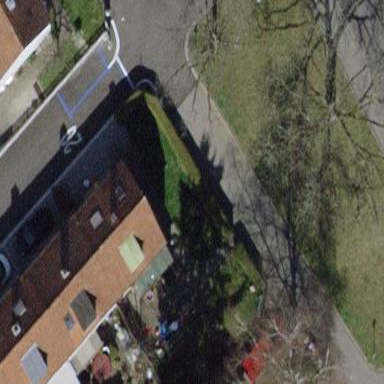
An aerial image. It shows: Gabled house with tile roof oriented across the building.